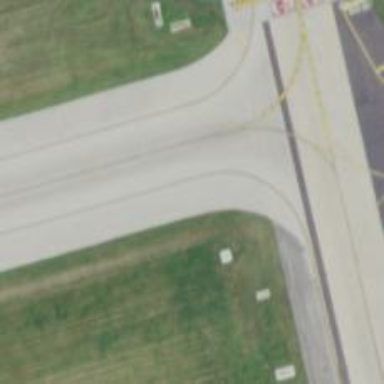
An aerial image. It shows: View of taxiway at the airport.